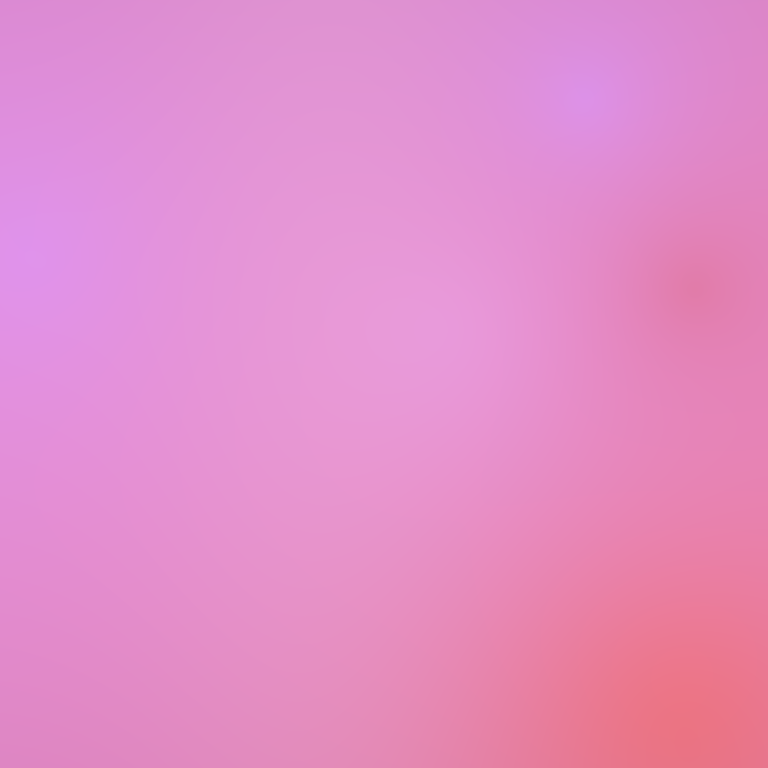
Abstract light effect, smooth gradient from soft pink to warm coral, serene atmosphere, diffuse glow, no room, no furniture, no objects.